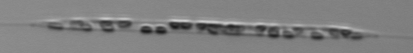
Label: Rhizosolenia